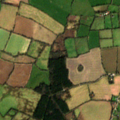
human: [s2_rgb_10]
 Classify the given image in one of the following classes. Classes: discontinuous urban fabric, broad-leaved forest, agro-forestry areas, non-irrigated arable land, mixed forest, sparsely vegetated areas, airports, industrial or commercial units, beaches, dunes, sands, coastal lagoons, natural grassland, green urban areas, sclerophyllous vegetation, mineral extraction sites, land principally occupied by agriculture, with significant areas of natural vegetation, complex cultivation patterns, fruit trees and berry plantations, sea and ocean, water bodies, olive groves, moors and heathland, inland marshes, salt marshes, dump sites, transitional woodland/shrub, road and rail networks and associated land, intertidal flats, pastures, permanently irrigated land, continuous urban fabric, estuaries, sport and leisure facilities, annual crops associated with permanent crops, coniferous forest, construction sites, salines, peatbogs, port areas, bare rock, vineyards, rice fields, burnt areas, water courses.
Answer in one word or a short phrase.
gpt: non-irrigated arable land, pastures, coniferous forest